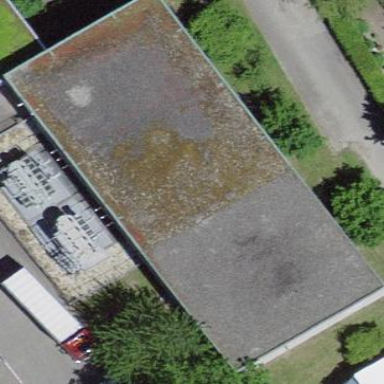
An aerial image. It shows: Industrial building with flat concrete roof. This building serves as substation for power distribution.